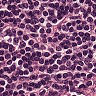
Metastatic tissue present: no